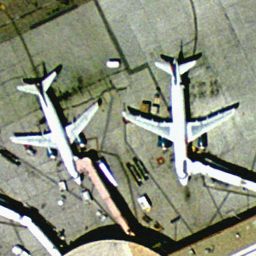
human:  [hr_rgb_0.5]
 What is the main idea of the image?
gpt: airplane